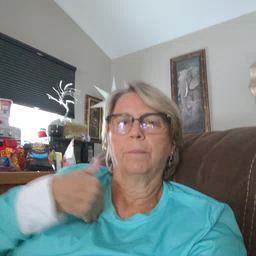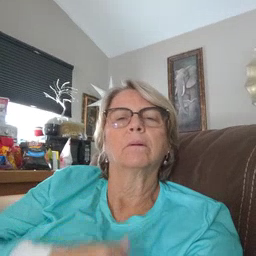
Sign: animal